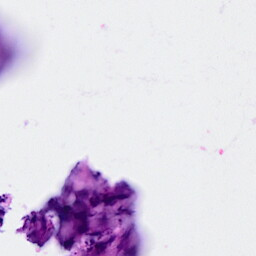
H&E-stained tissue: Breast